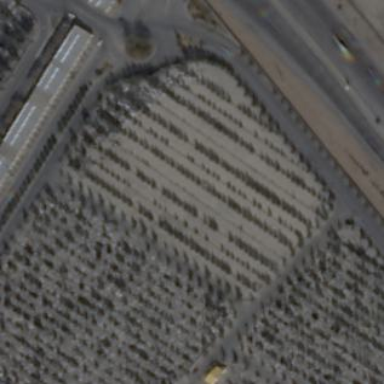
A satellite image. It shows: Cemetery.